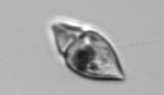
Label: Amphidinium